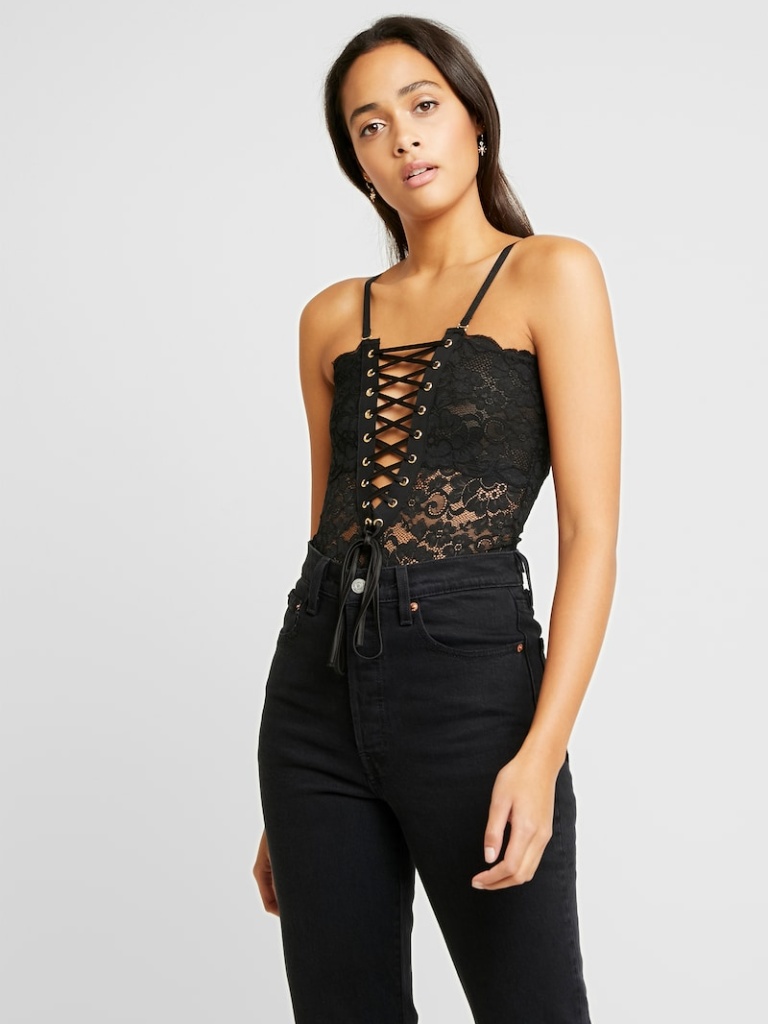
lace tight sleeveless waist length Fully Tucked in sweetheart bodysuit